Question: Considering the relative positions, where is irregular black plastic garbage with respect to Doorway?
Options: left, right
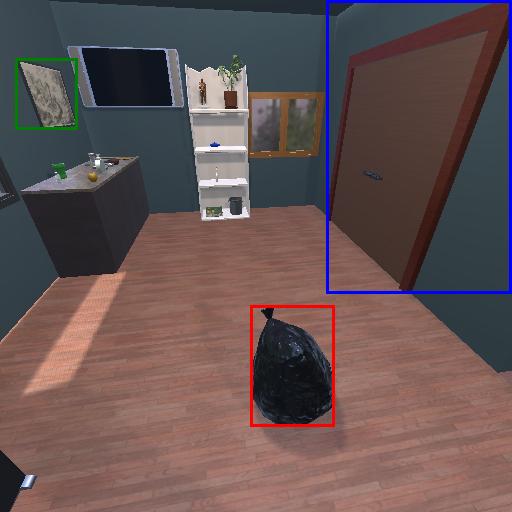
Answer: left